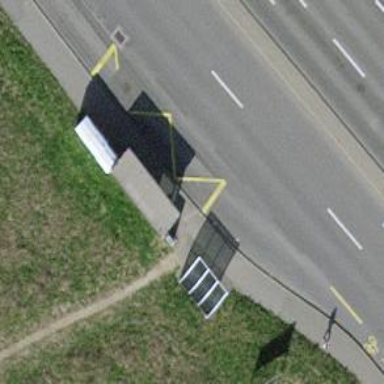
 serving as platform for public transportation."